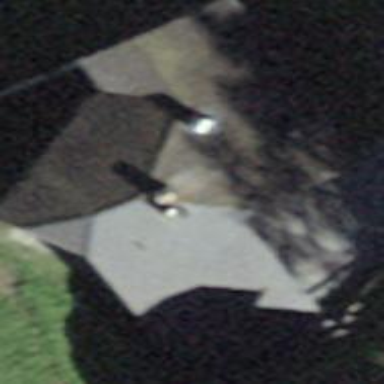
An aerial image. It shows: Building with tile roof.